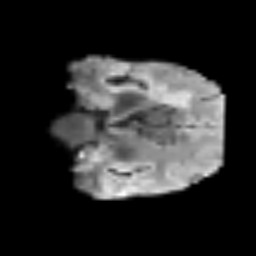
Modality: T2w
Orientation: coronal
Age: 56
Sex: male
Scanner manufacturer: siemens
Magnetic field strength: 3 T
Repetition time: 3.2 s
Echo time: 0.081 s